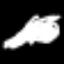
Label: frog